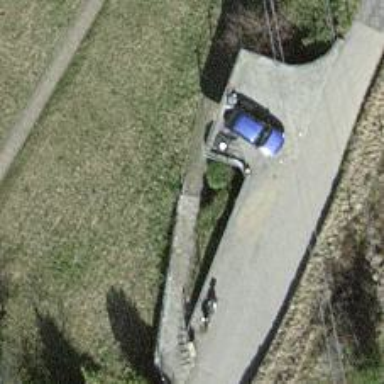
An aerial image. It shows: Road with steps.